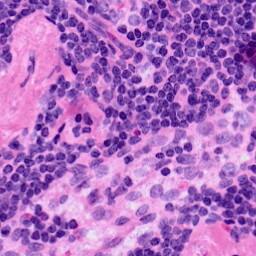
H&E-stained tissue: LymphNode